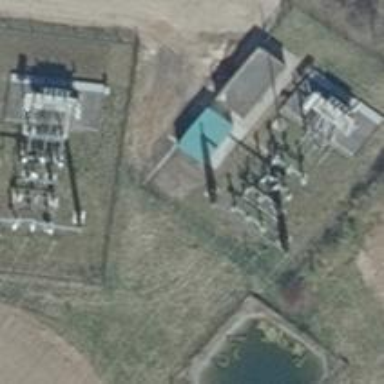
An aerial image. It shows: Outdoor power substation. The substation functions at the generation level. It is enclosed by fence.